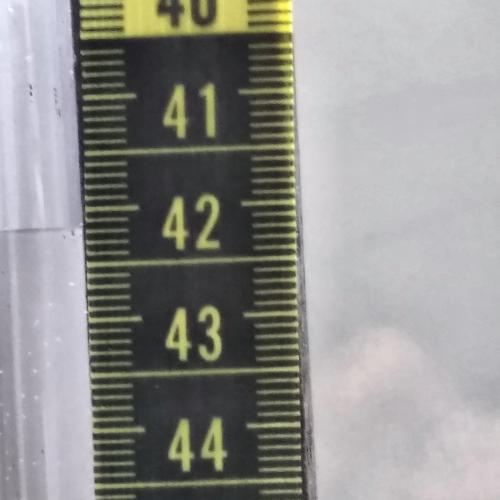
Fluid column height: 42.2 cm